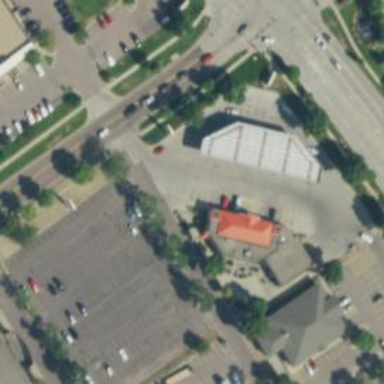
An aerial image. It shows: Convenience shop.